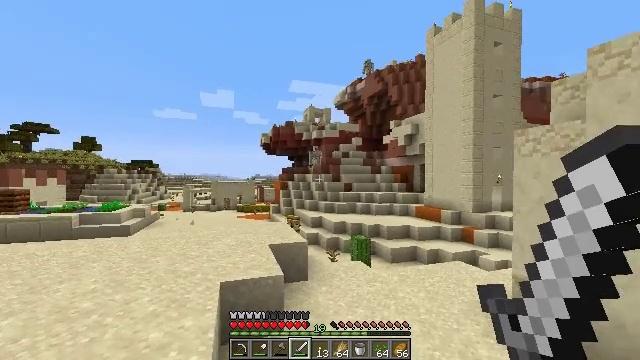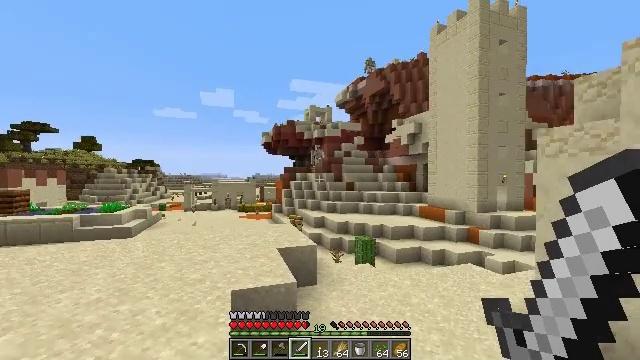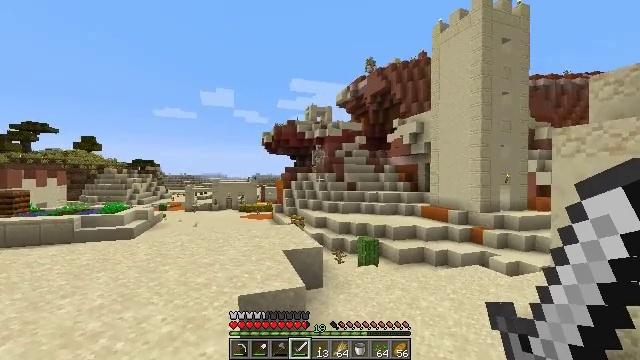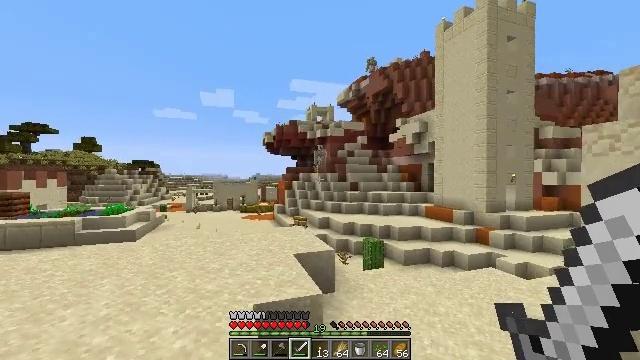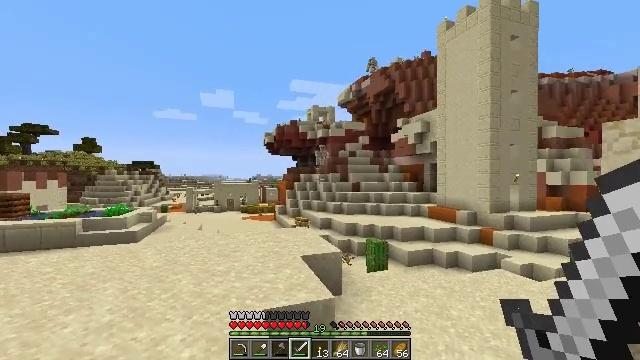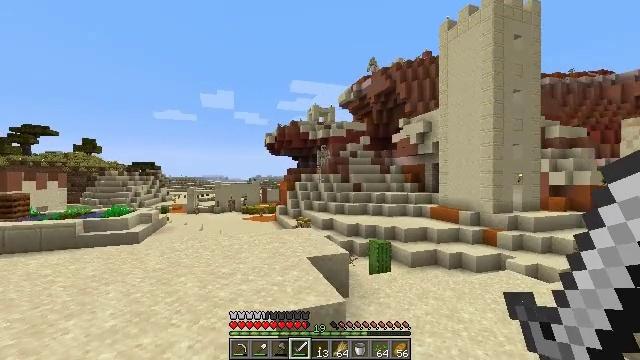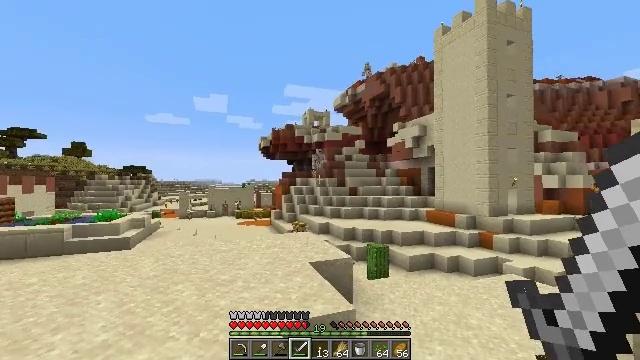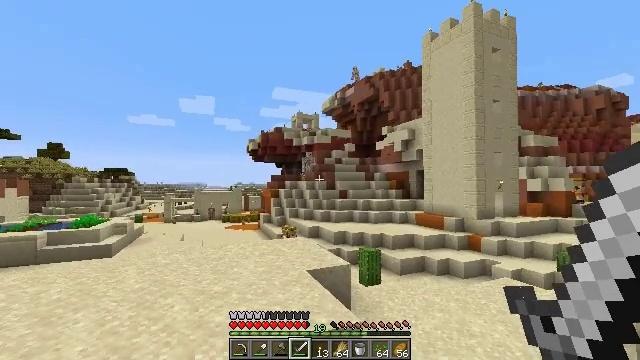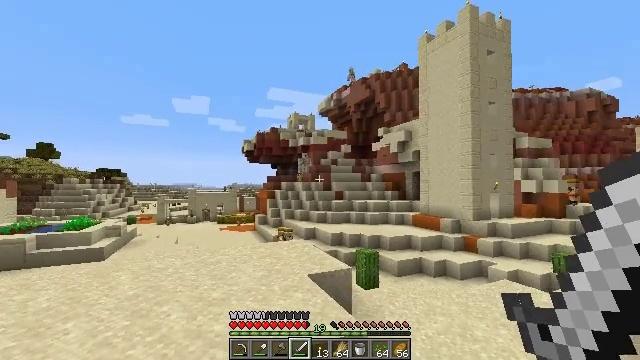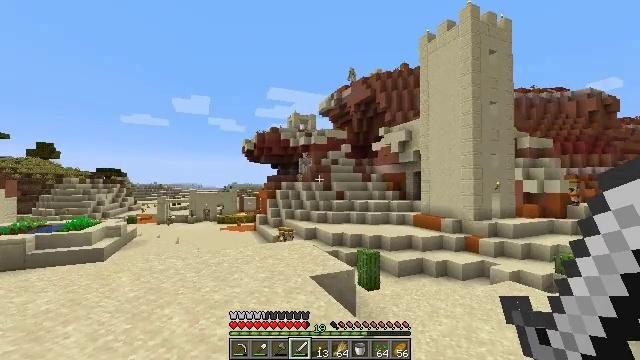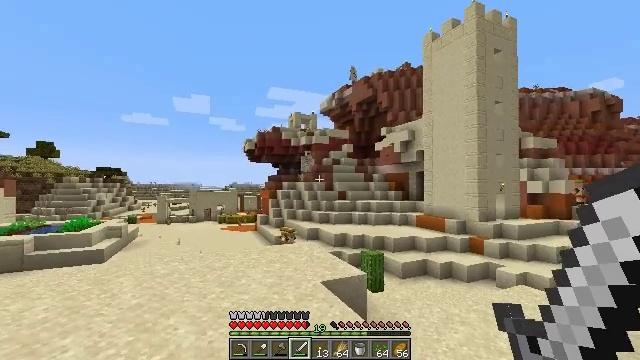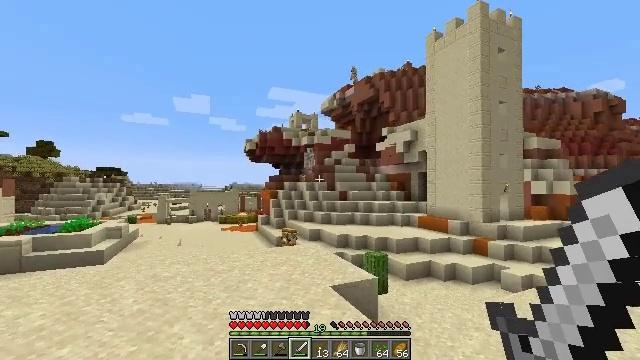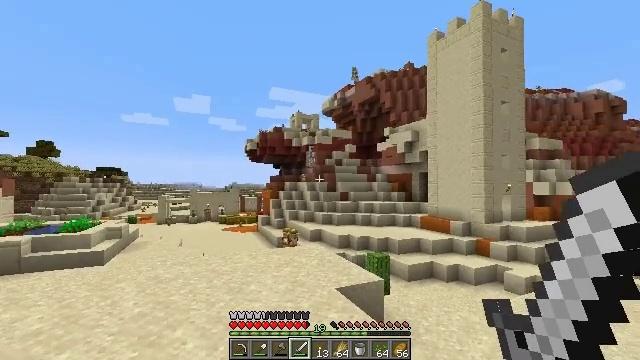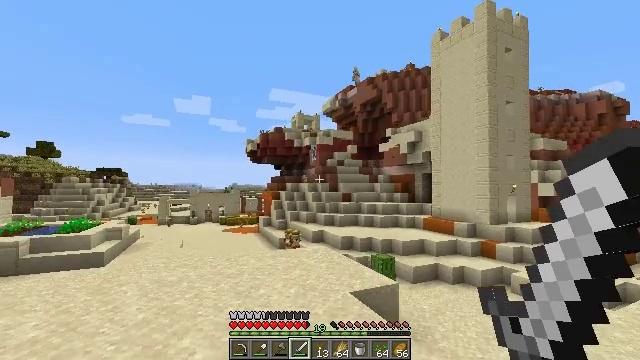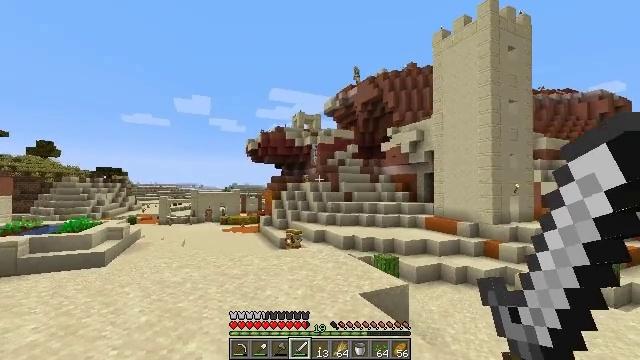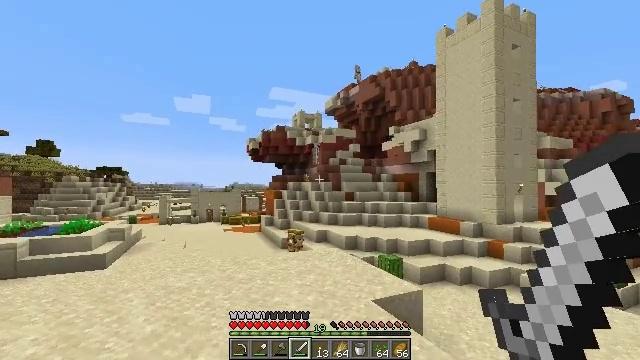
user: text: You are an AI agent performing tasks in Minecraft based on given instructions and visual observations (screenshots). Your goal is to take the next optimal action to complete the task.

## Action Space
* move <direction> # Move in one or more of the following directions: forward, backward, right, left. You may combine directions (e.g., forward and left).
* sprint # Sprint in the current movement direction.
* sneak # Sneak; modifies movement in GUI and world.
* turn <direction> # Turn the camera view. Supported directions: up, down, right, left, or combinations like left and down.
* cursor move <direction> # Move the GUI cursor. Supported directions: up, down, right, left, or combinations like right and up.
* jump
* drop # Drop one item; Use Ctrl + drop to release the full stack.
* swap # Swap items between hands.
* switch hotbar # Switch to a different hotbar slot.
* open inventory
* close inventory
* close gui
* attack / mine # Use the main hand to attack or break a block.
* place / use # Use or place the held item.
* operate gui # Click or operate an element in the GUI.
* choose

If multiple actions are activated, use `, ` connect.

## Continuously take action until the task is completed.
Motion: motion action
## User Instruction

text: drop lime bed
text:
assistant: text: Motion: move forward and move left, attack / mine
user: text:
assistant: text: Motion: move forward and move left, attack / mine
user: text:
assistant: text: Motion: move forward and move left, attack / mine
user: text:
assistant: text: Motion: move forward and move left, attack / mine
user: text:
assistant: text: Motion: move forward and move left, attack / mine
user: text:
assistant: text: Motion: move forward and move left, turn right, attack / mine
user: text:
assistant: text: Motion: move forward and move left, turn right, attack / mine
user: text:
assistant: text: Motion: move forward and move left, turn right, attack / mine
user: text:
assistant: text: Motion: move forward and move left, attack / mine
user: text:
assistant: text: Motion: move forward and move left, attack / mine
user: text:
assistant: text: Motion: move forward and move left, attack / mine
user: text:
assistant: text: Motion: move forward and move left, attack / mine
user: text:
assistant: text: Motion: move forward and move left, attack / mine
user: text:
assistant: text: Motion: move forward and move left, attack / mine
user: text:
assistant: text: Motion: move forward and move left, attack / mine
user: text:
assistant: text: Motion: move forward and move left, attack / mine
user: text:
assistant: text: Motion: move forward and move left, turn left and down, attack / mine
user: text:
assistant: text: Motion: move forward and move left, turn left and down, attack / mine
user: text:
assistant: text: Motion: move forward and move left, turn left and down, attack / mine
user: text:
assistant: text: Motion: move forward and move left, turn left and down, attack / mine
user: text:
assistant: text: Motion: move forward and move left, turn left and down, attack / mine
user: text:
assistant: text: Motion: move forward and move left, attack / mine
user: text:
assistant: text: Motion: move forward and move left, attack / mine
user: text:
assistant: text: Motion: move forward, attack / mine
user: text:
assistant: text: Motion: move forward, attack / mine
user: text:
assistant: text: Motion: move forward, attack / mine
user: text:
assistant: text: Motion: move forward, attack / mine
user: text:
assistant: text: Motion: move forward, attack / mine
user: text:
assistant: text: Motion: move forward, attack / mine
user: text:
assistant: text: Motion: move forward, attack / mine